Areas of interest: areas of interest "Business office"
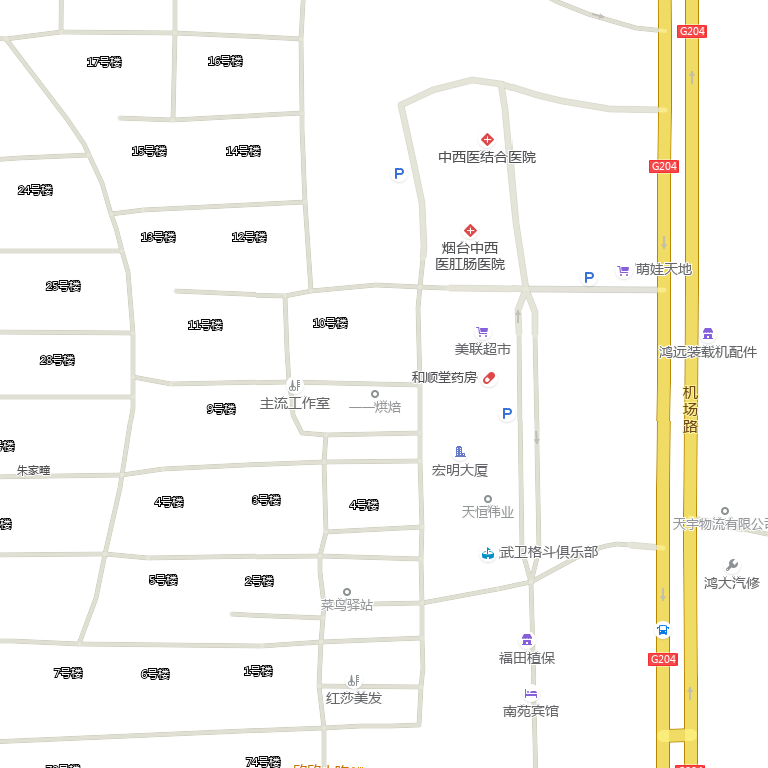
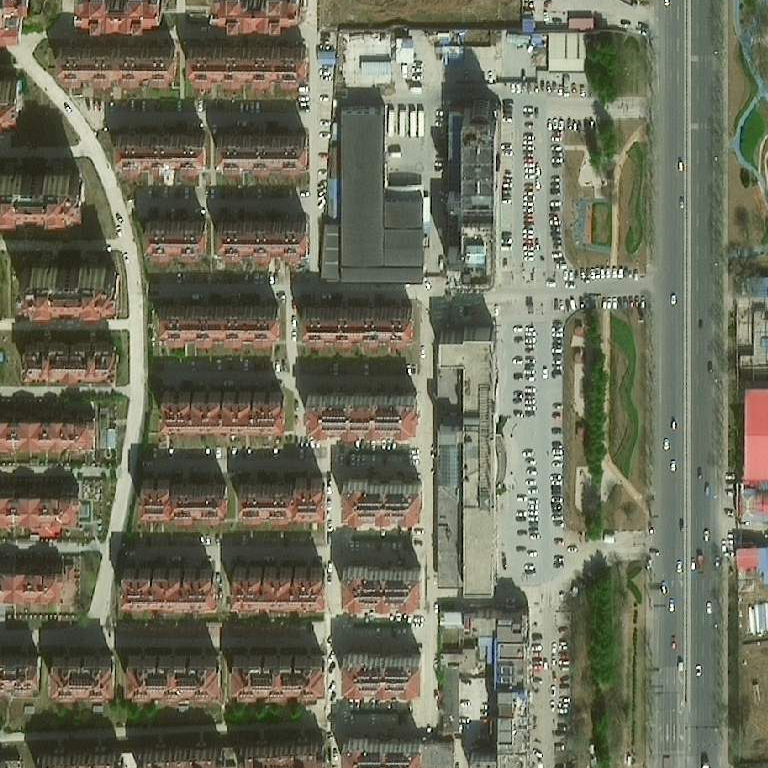